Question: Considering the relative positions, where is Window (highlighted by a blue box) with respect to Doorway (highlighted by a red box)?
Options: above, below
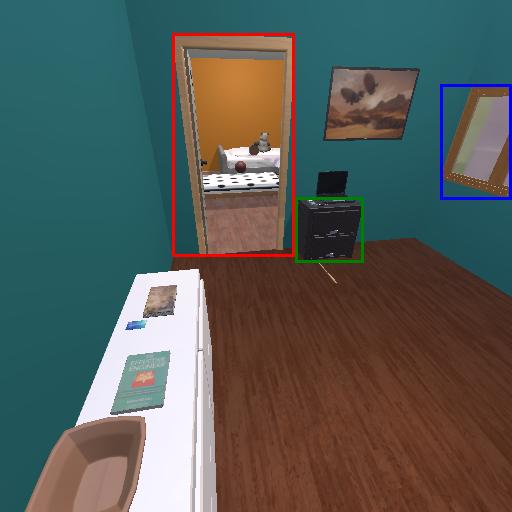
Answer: above